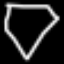
Label: diamond